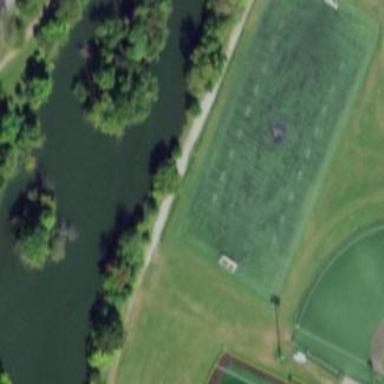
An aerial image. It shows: Pitch for American football.